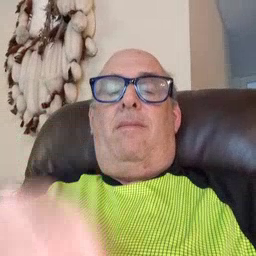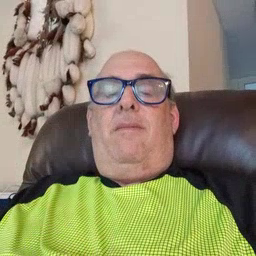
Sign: make